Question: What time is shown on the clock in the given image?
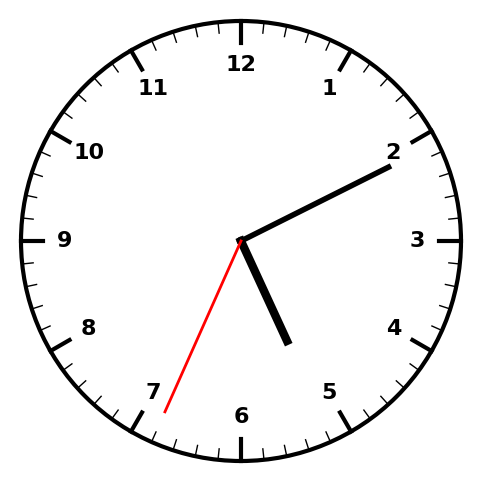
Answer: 05:10:34